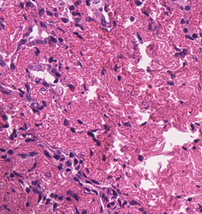
Tumor epithelial tissue: no
Tumor-associated stroma tissue: yes
Normal tissue: no